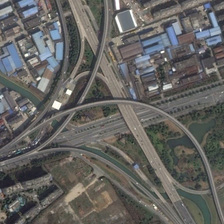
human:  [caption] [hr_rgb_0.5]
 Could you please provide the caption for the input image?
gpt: many buildings and some green trees around a pond are around a viaduct near a river .

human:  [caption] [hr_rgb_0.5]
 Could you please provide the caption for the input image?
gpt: the high and low buildings are located on the green land .

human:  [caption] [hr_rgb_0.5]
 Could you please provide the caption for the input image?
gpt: many buildings and some green trees around a pond are around a viaduct near a river .

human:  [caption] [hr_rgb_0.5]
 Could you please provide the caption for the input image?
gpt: the house is surrounded by many green trees and roads .

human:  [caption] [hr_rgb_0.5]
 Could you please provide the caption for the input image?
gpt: the house is surrounded by many green trees and roads .